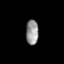
Tissue: skin
Cell type: Others
Senescence score: 0.7534
Nuclear area (px): 307
Mean DAPI intensity: 147.752